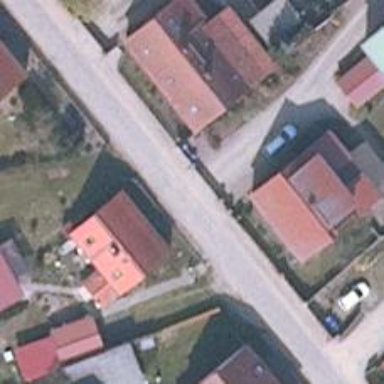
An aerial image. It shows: Residential road.